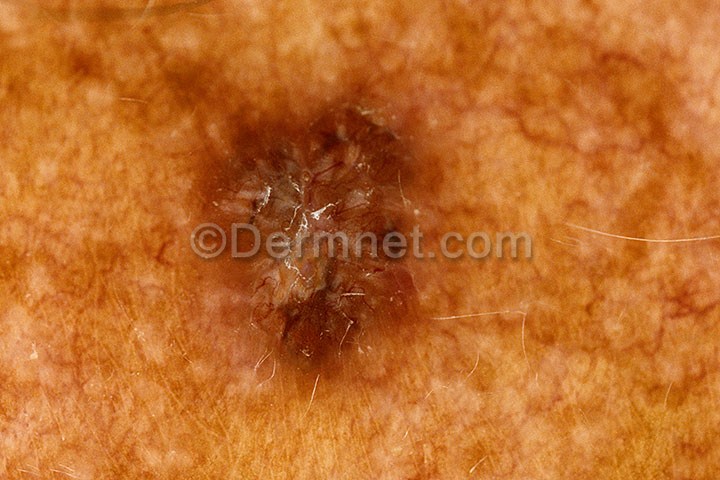
Disease: Actinic Keratosis Basal Cell Carcinoma and other Malignant Lesions